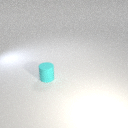
small cyan rubber cylinder